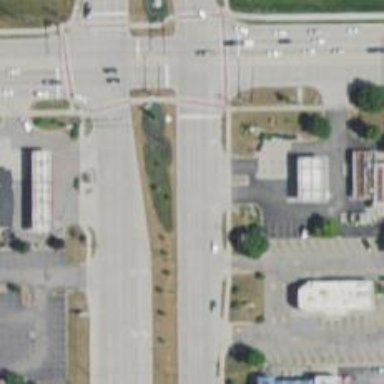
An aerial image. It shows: Primary highway with separate sidewalk.